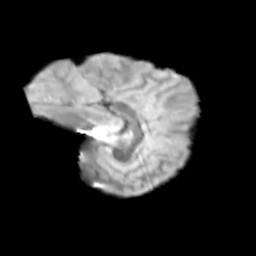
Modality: T2w
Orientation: sagittal
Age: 10
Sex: male
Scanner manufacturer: siemens
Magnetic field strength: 3 T
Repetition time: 3.8 s
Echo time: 0.07 s